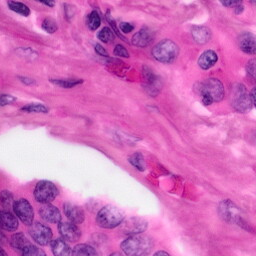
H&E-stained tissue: Pancreatic